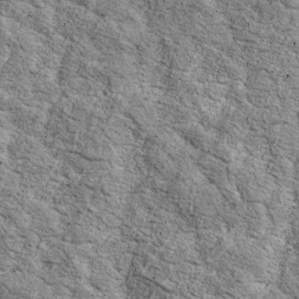
Label: non_frost